Question: Installed adb drivers from motorola. i found these note in android eclipse
.
Question is how to find adb version and when I connect mobile it doesn't ask me RSA key?
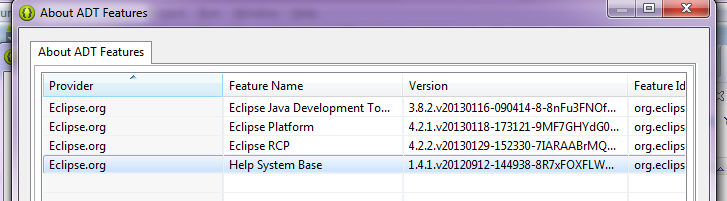
Answer: one way is to use a command,
if you use windows, open a CMD, if on Linux use a terminal
navigate to the sdk folder, and run the command 'adb version'
'''
C:\Users\xxxxxx>f:
F:\>cd adt-bundle-windows-x86_64-20140321
F:\adt-bundle-windows-x86_64-20140321>cd sdk
F:\adt-bundle-windows-x86_64-20140321\sdk>cd platform-tools
F:\adt-bundle-windows-x86_64-20140321\sdk\platform-tools>adb version
Android Debug Bridge version 1.0.29
F:\adt-bundle-windows-x86_64-20140321\sdk\platform-tools>
'''
and make sure you have enabled 'Usb Debugging' on the mobile